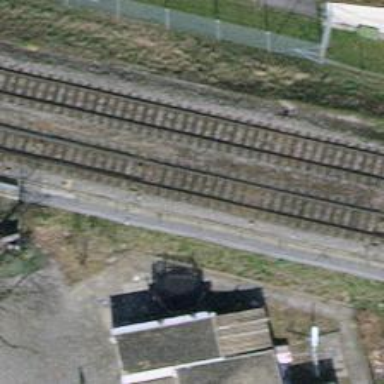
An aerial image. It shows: Railway track with contact line for electrification.